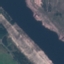
Label: River